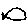
Label: fish